Question: I am very new to Java. I am trying to use <URL> in a small project. I couldn't set up my netbeans to use it.
I have opened a folder for third party libraries in 'C:\Users\muhammed\jarlibraries' and I have put 'jsoup-1.7.2.jar' in it. Then I right clicked on libraries and selected add jar folder. Now my project looks like this;

As you can see from the image above, netbeans cannot resolve Jsoup when I say Fix Imports. Am I doing something wrong here? How would this process work?
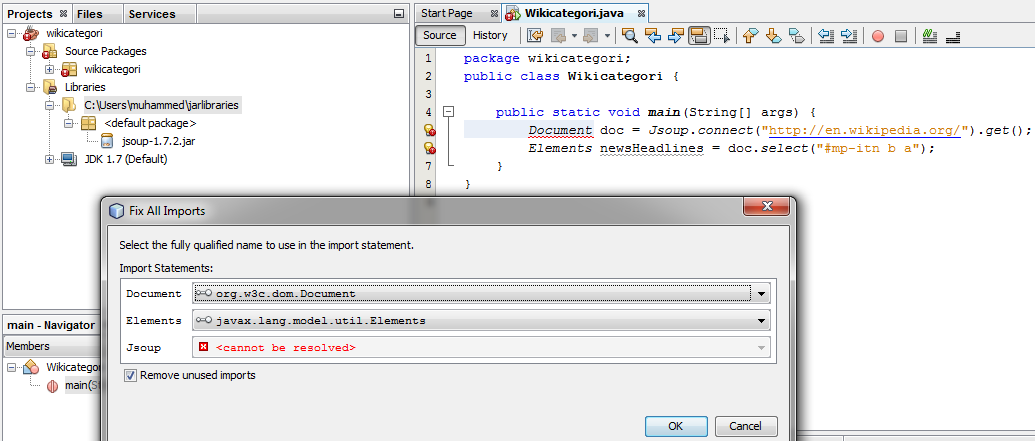
Answer: Why do you placed your libary into a package? Thats not how you do that. Do this instead:
1. Go to project properties by right clicking on project.
2. Then click on Libraries tab, You will see Compile, Run, Compile Tests, Run Tests tabs.
3. Click on Compile tab (the first tab, selected by default)
4. Click on Add JAR/Folder button at right
5. Then browse and select the jar file(not the folder) you want to include. Included jar file will show on the following box of Compile tab.
6. Click on OK button.
7. Finished.
Than it will be added to you project and classpath.
You imported a complete folder into the project, but you only have a single jar file.